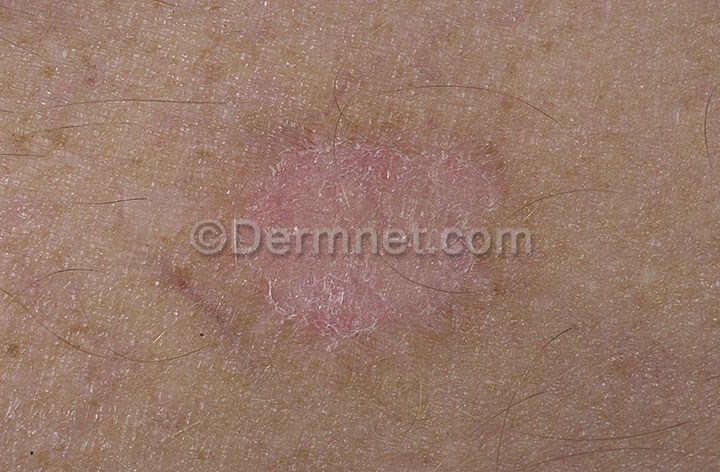
Disease: Seborrheic Keratoses and other Benign Tumors